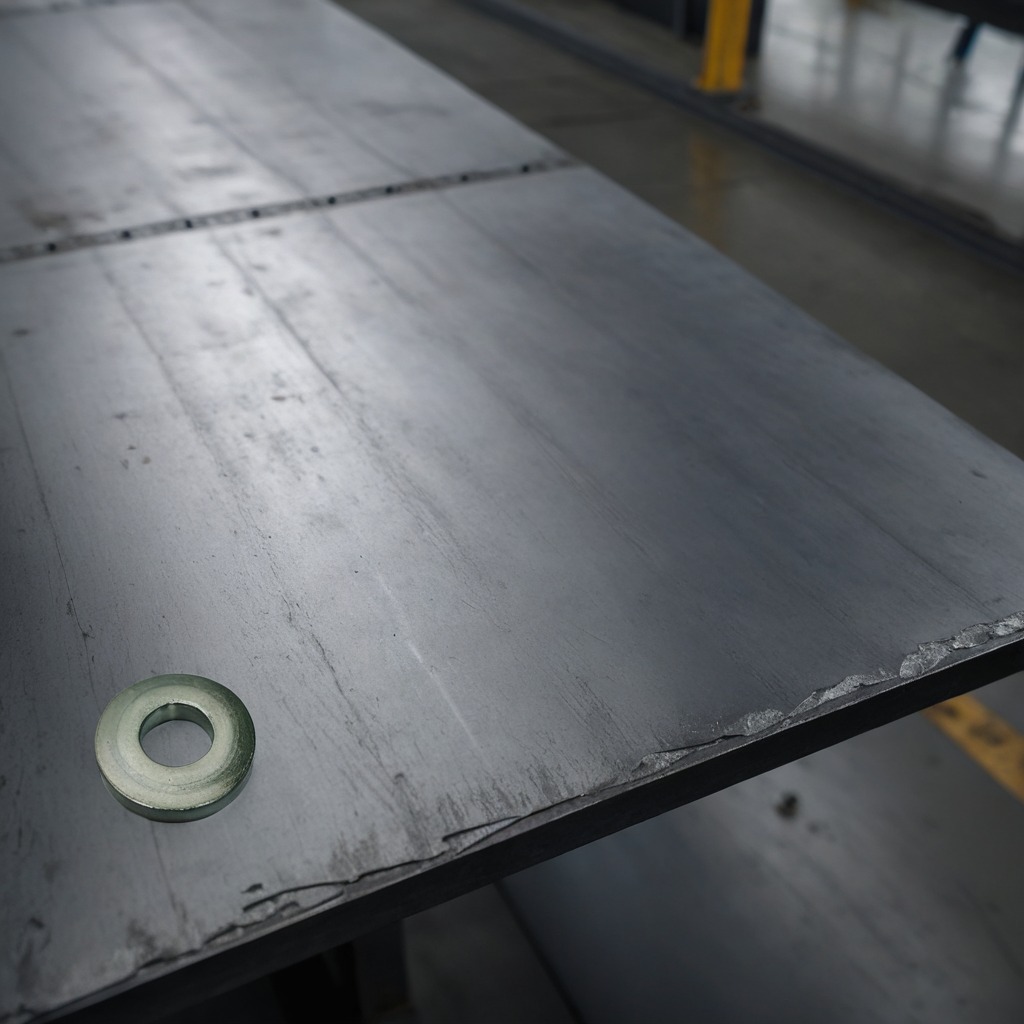
A flat metal washer is lying on a cold steel table in a mining workshop.